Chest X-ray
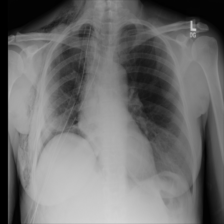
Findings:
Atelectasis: negative
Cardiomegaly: negative
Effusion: negative
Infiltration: negative
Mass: negative
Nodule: negative
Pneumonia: negative
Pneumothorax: positive
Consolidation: negative
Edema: negative
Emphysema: negative
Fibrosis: negative
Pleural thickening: negative
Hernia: negative